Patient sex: M
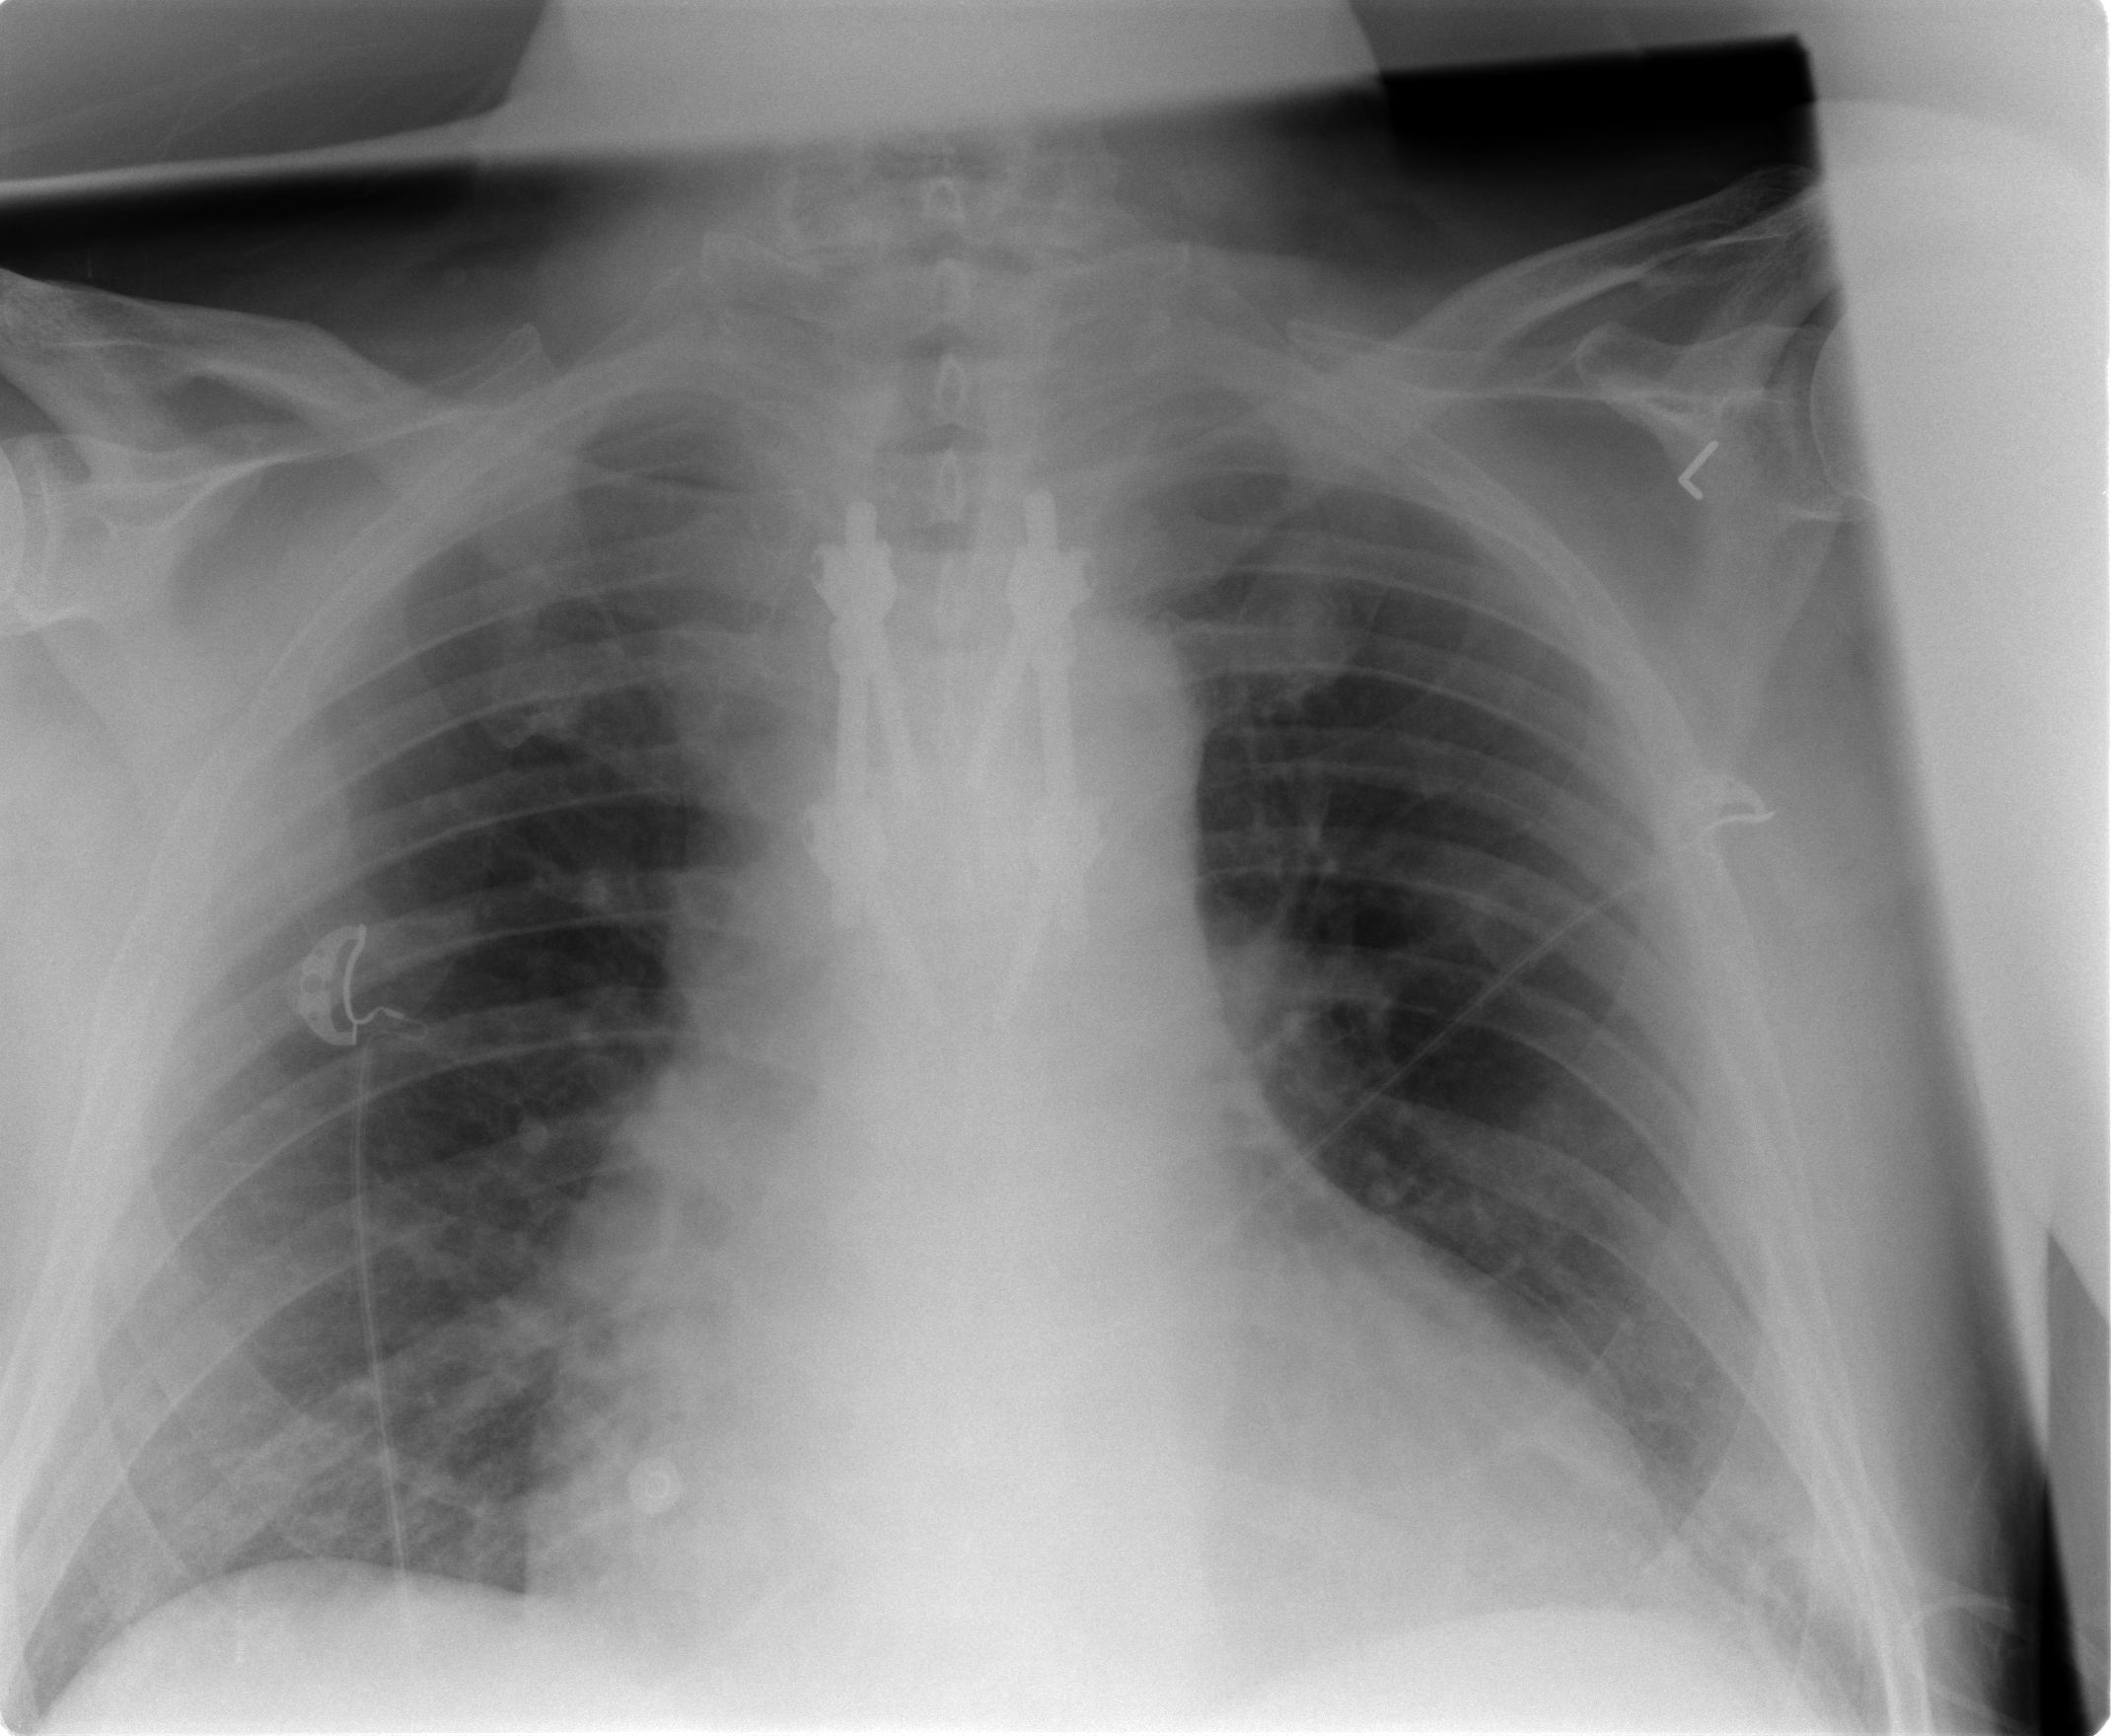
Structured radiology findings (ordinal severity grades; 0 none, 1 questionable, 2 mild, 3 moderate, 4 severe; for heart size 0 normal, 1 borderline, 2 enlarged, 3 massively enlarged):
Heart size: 2
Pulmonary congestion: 0
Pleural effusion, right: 0
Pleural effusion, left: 0
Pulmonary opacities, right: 0
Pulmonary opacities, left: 0
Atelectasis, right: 2
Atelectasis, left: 1